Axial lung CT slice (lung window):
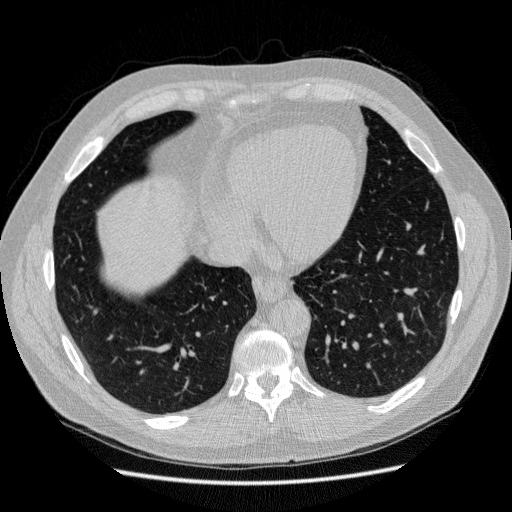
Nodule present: no